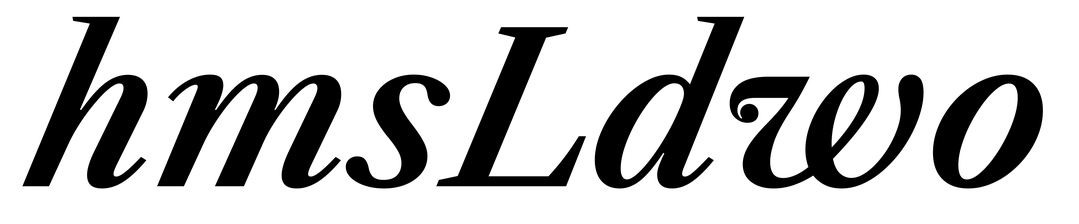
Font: LibreCaslonText-Italic_SemiBold_Italic